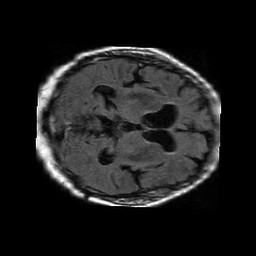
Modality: FLAIR
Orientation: axial
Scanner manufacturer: philips
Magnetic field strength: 1.5 T
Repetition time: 6 s
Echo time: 0.12 s